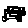
Label: car